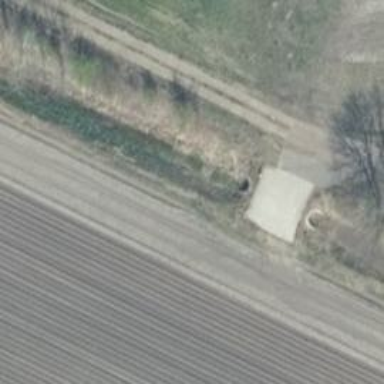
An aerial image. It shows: Culvert tunnel.